Interaction volume radius: 5 \u00c5
Interaction volume height: 20 \u00c5
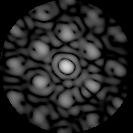
Disorder parameter: 0.485